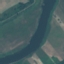
Land use / land cover: River